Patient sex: M
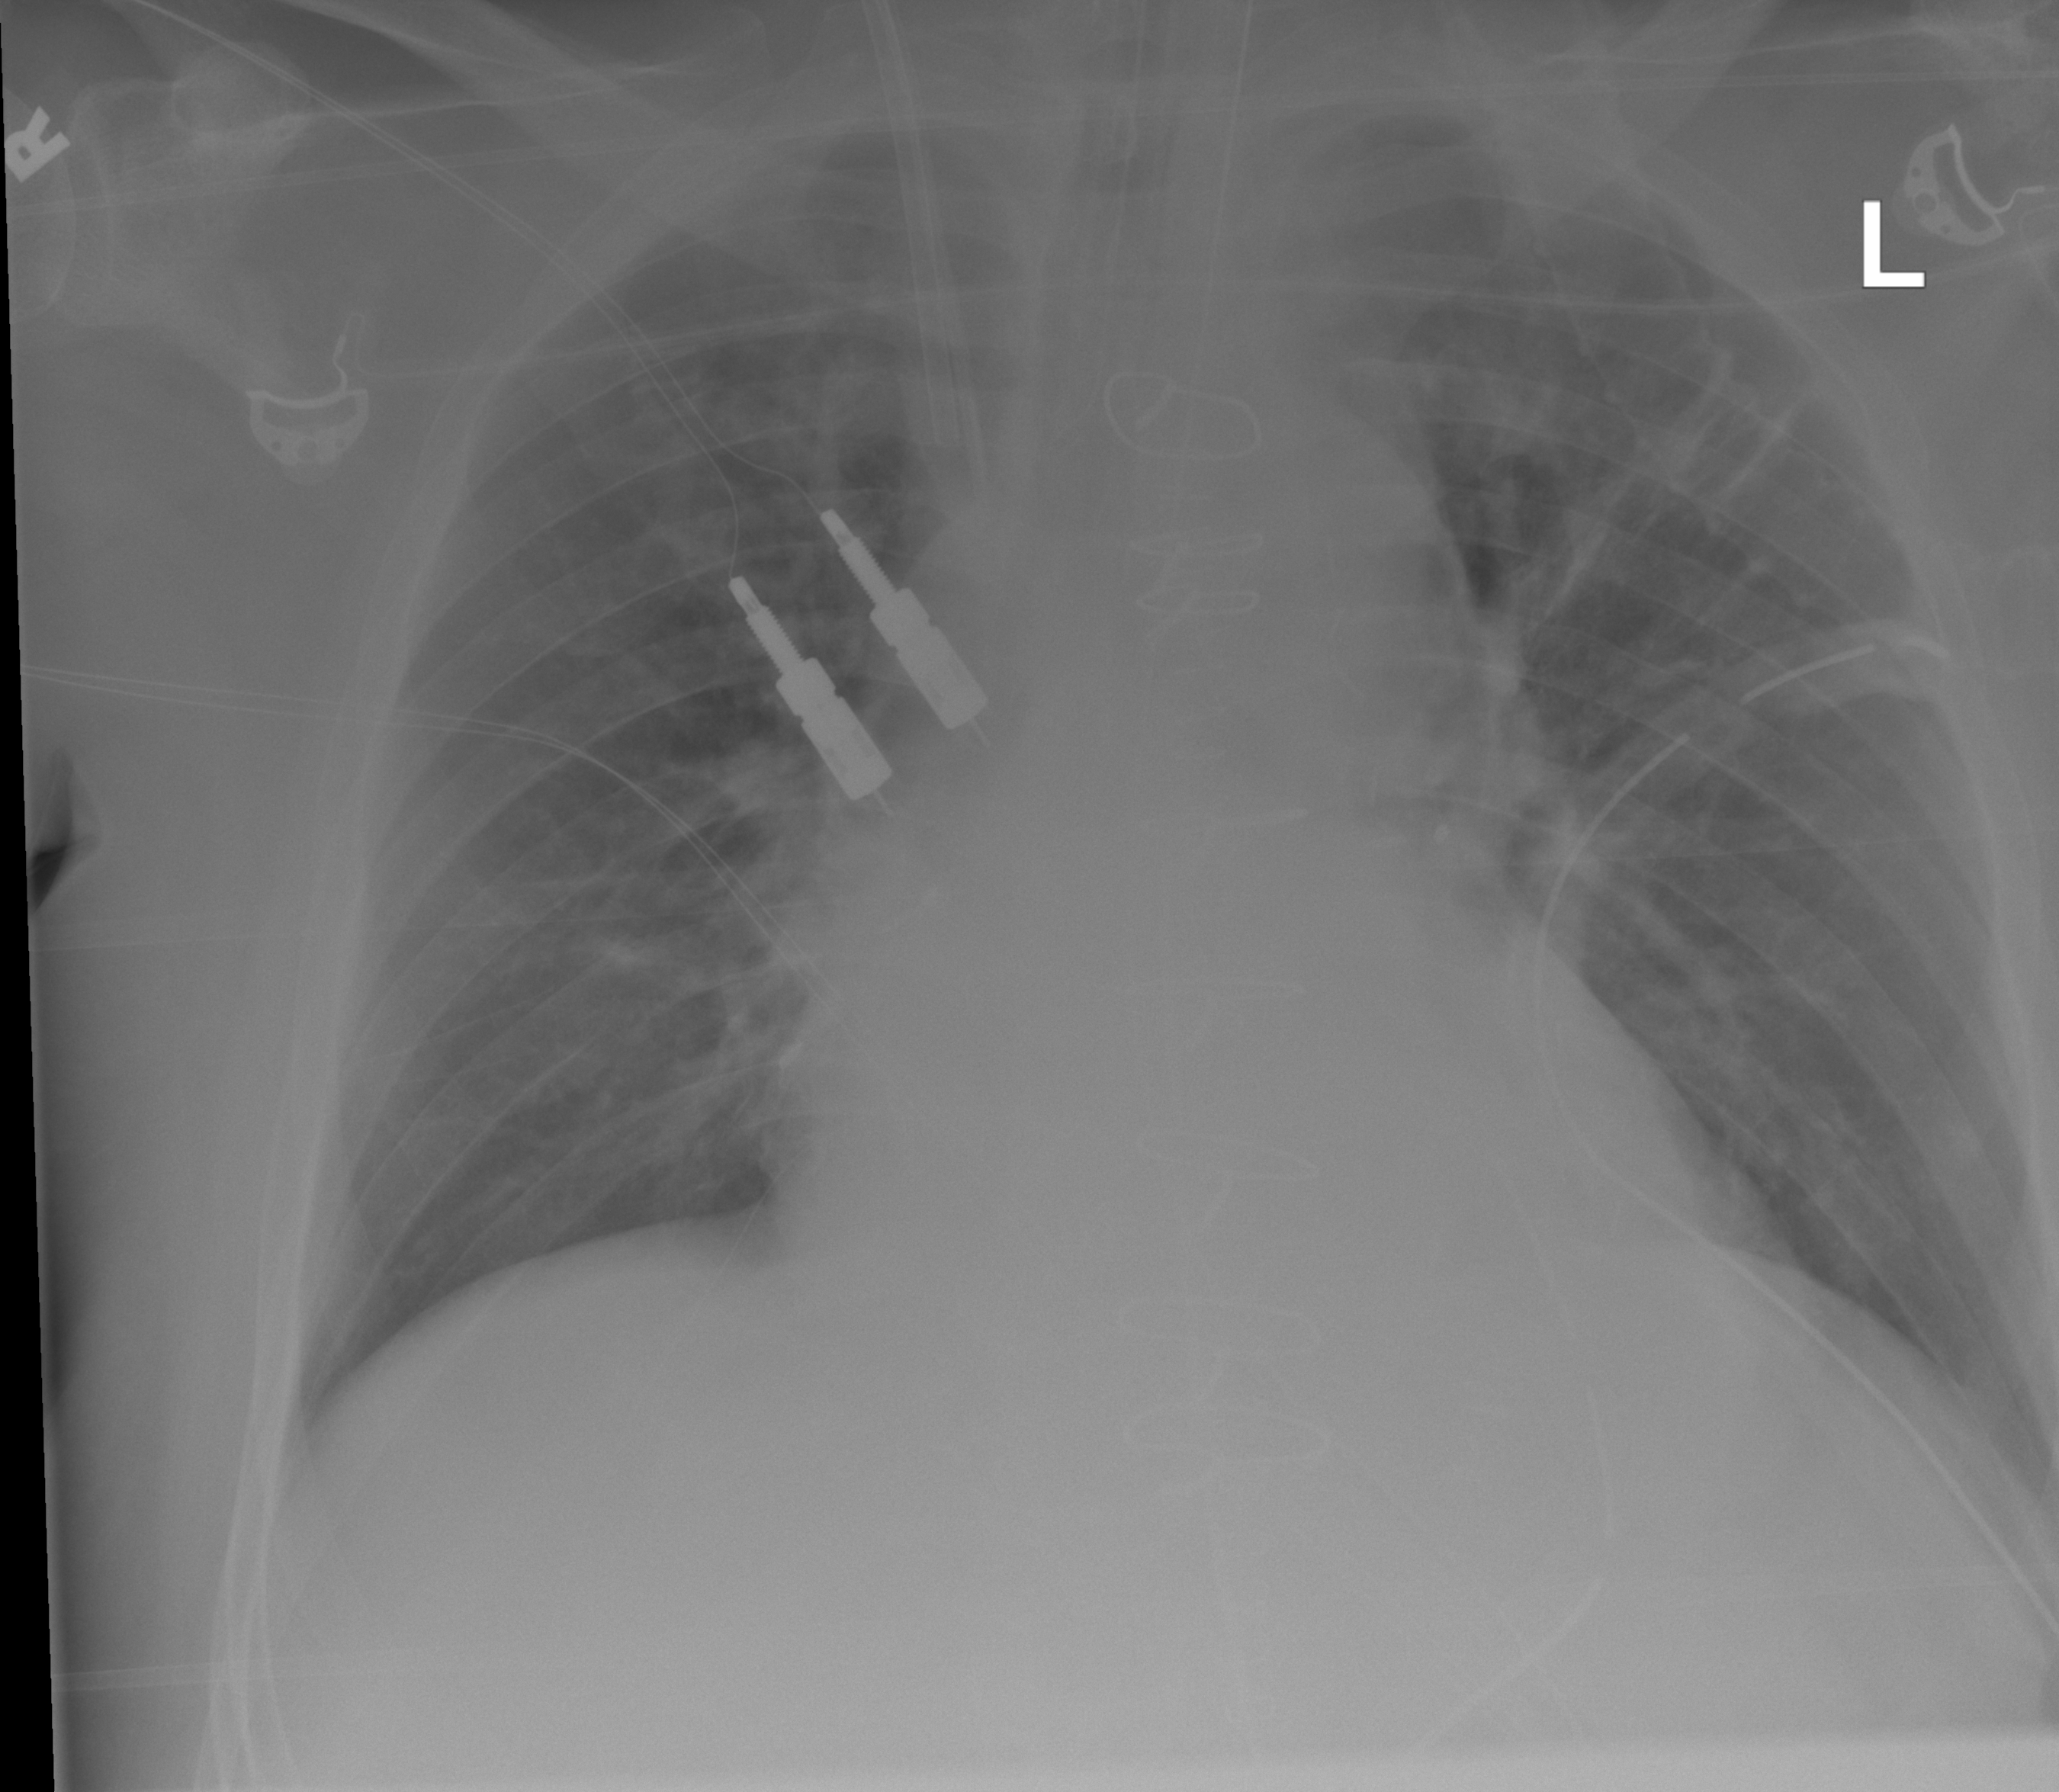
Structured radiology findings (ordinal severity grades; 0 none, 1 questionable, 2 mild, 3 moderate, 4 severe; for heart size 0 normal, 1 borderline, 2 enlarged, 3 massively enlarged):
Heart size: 2
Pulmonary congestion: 2
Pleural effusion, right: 0
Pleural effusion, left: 0
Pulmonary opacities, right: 0
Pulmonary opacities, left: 0
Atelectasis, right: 1
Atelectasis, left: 1